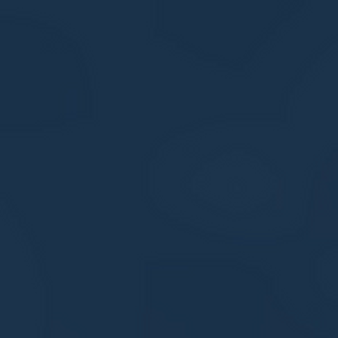
Label: other